You are looking at the wavelet scalogram of a bearing's acceleration signal. Diagnose the bearing from this image, choosing from: normal, inner_race, outer_race, ball.
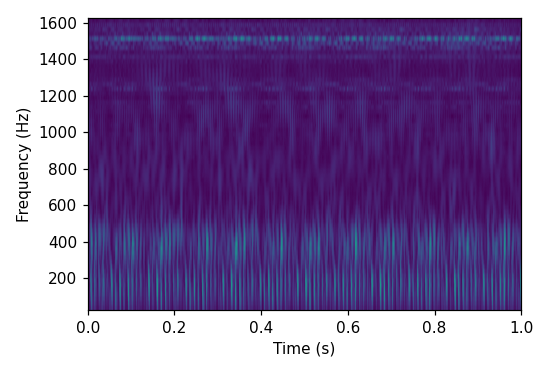
Answer: outer_race